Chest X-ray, AP view. Patient: 40 years old, sex M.
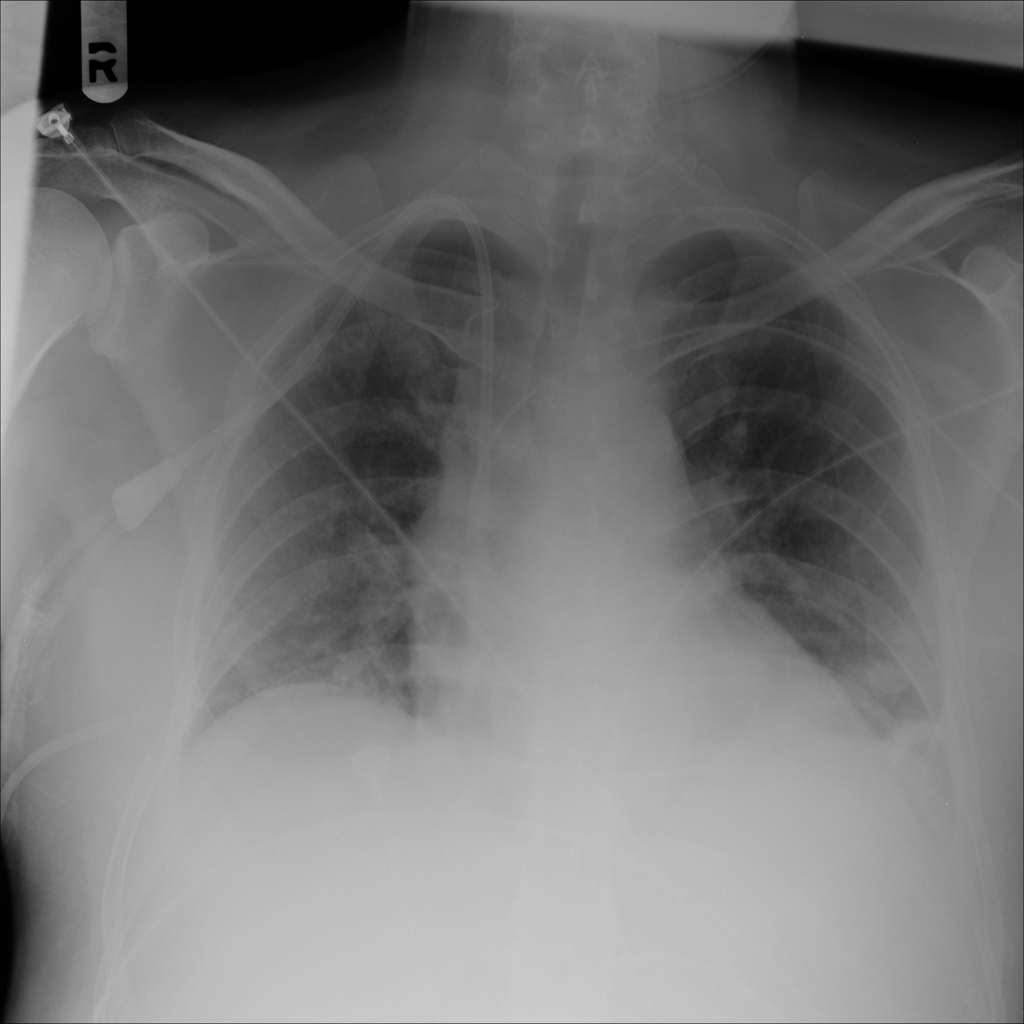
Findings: No Finding